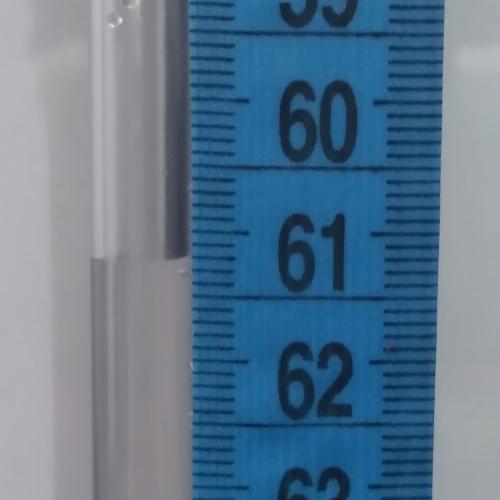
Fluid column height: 61.2 cm